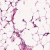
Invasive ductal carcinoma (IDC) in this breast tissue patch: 0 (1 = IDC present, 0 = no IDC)